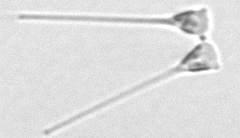
Label: Asterionellopsis_glacialis